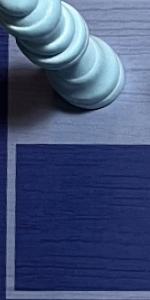
Label: Empty